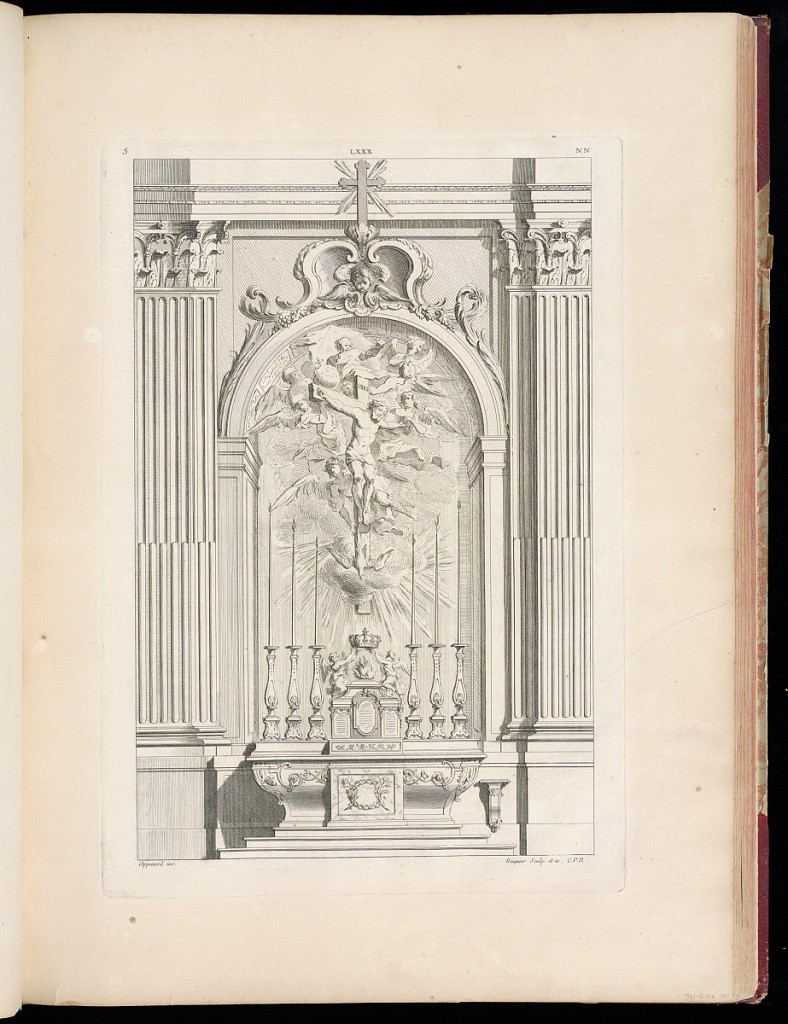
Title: Design for an Altar
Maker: Gilles-Marie Oppenord, French, 1672–1742
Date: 1749-1761
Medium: Etching and engraving on laid paper
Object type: Bound print
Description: Design for an altar set within a niche with fluted columns topped by Corinthian capitals on either side. The altar is topped with large candlesticks. Within the niche is a painting of Christ on the cross. The plate is signed and numbered.